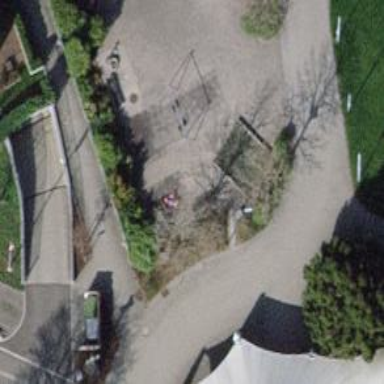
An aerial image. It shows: Bench for seating.